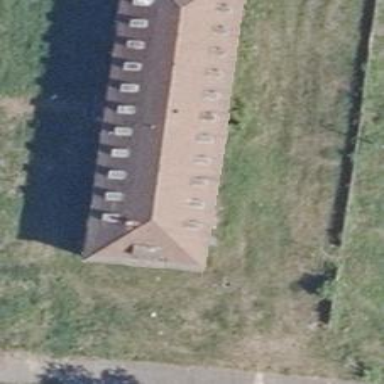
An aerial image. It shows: Building with hipped roof made of roof tiles.